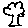
Label: tree